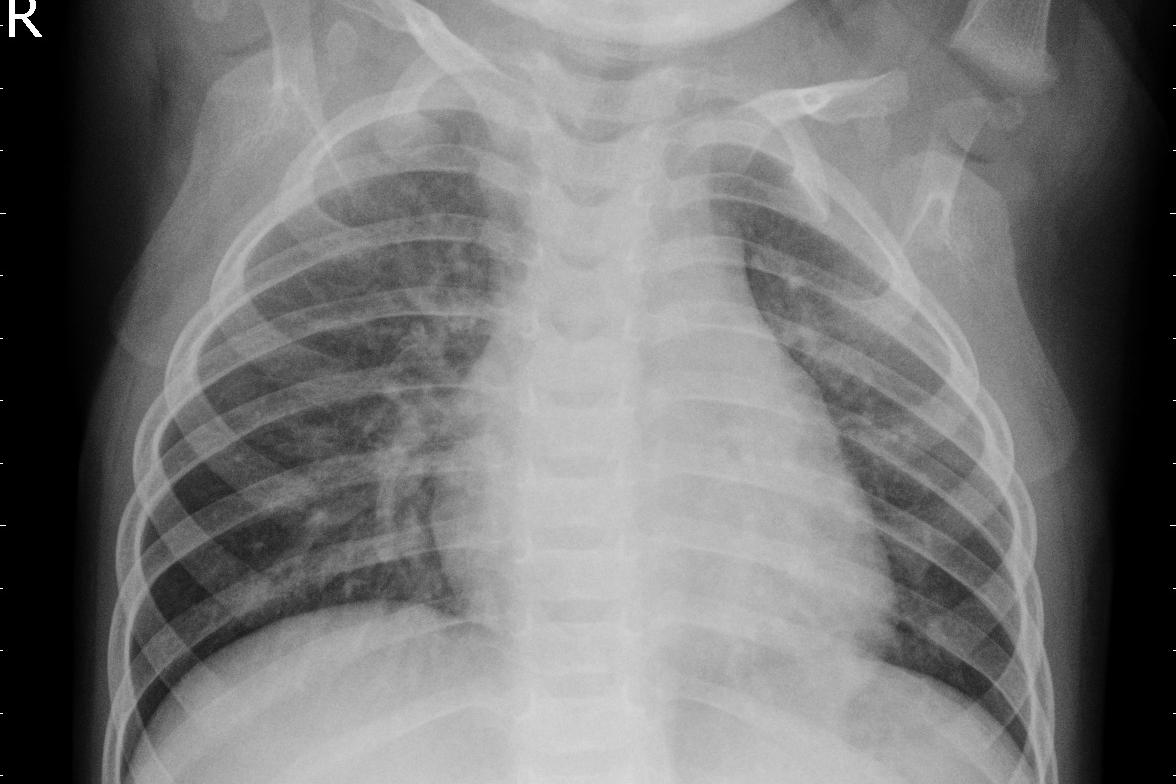
Diagnosis: PNEUMONIA